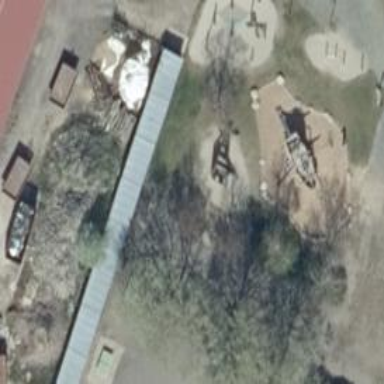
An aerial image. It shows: Playground with various play structures.